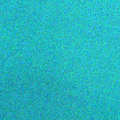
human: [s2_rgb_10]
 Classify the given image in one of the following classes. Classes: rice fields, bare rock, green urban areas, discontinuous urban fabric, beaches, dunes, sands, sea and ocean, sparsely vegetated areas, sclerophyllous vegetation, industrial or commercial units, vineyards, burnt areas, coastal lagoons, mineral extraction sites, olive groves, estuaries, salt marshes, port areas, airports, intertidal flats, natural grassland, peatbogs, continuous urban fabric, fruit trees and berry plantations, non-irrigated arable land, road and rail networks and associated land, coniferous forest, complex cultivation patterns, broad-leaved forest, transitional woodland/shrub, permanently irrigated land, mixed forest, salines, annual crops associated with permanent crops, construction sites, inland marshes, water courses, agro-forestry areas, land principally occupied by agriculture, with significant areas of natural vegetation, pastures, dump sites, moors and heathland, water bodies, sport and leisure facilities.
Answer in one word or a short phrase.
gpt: sea and ocean